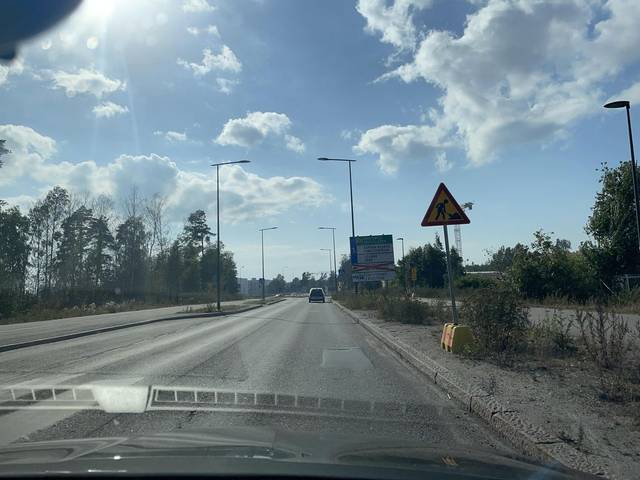
Region: Finland
Coordinates: 60.156, 24.715